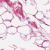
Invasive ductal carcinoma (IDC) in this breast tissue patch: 0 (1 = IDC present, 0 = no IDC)